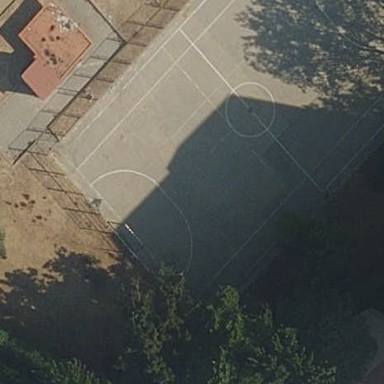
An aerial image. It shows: Basketball court on leisure land pitch.